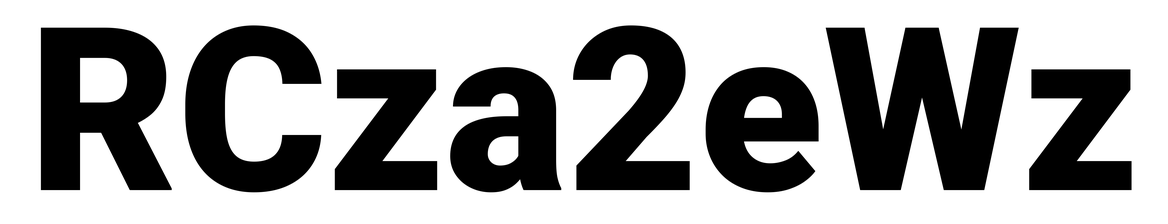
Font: Roboto_Black